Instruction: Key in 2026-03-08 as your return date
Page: home
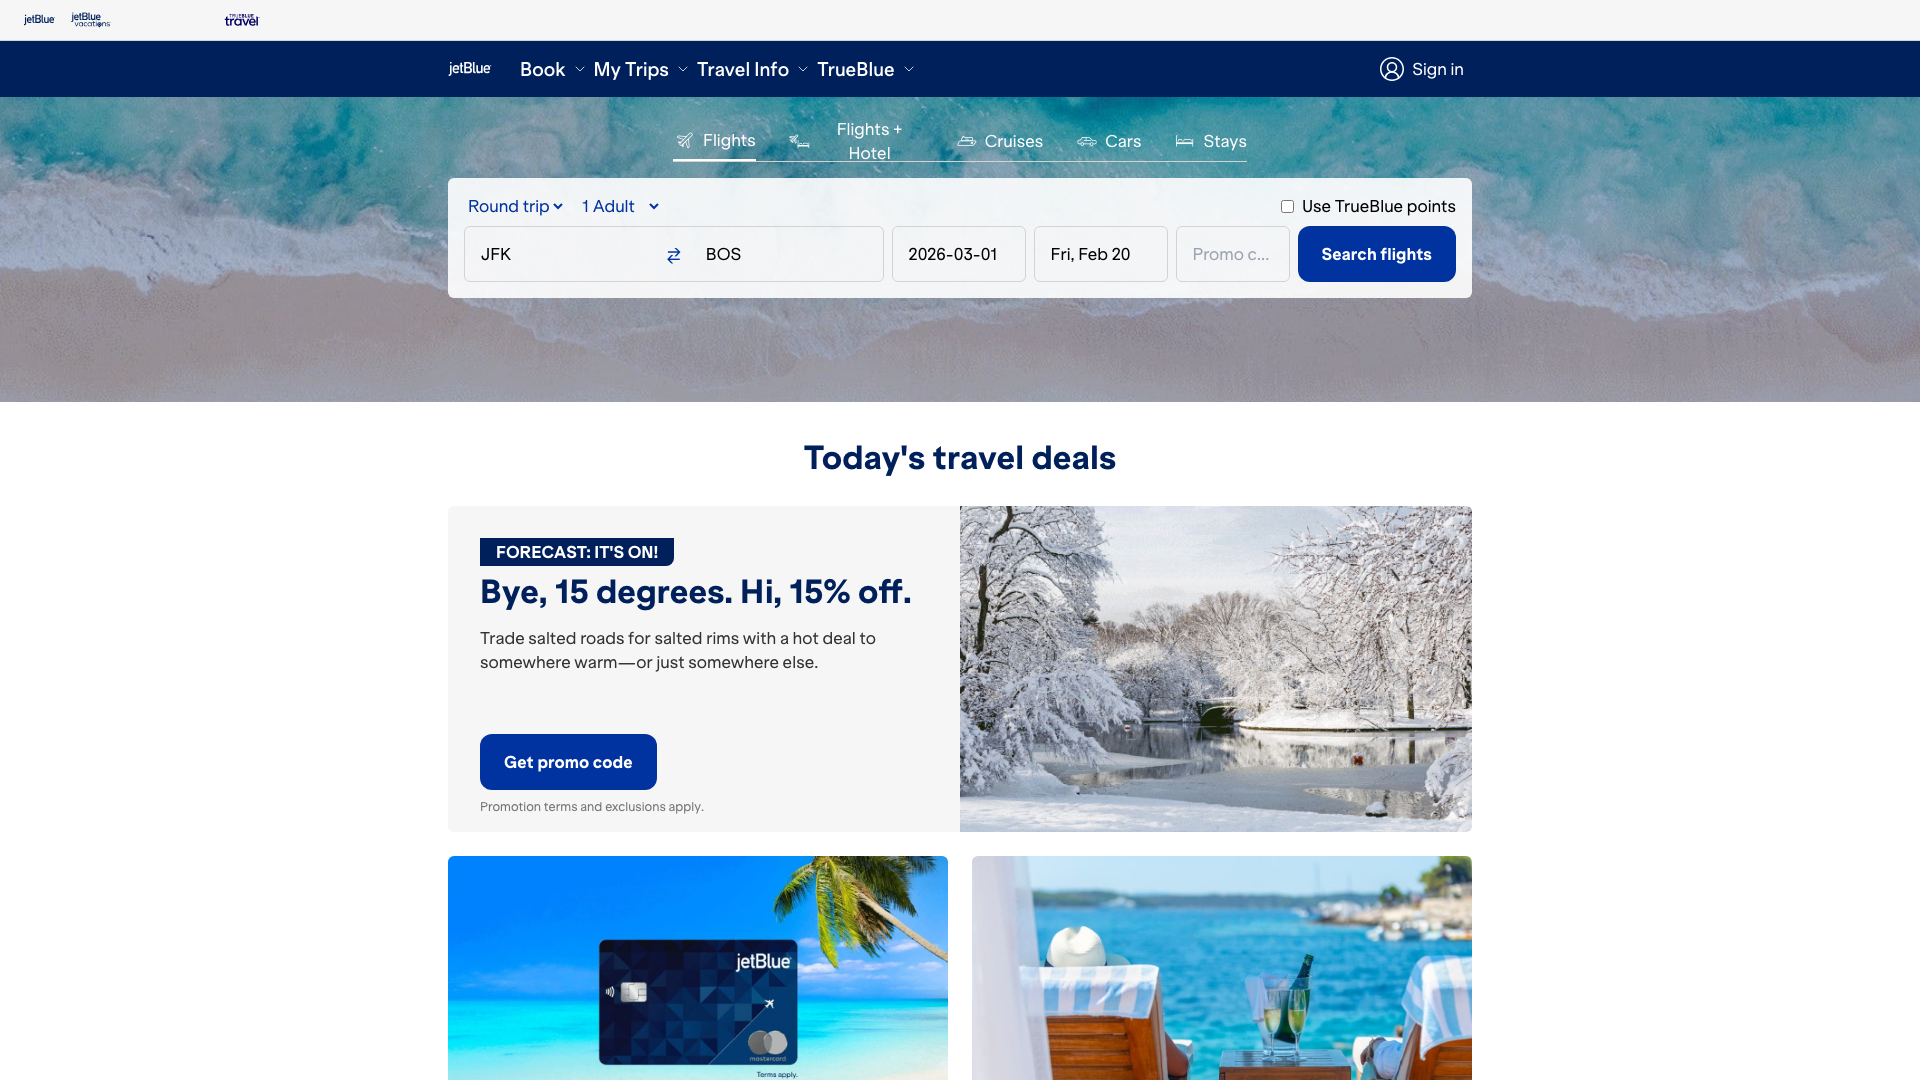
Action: type